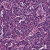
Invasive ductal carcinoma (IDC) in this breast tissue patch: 1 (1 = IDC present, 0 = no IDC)